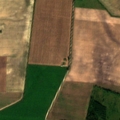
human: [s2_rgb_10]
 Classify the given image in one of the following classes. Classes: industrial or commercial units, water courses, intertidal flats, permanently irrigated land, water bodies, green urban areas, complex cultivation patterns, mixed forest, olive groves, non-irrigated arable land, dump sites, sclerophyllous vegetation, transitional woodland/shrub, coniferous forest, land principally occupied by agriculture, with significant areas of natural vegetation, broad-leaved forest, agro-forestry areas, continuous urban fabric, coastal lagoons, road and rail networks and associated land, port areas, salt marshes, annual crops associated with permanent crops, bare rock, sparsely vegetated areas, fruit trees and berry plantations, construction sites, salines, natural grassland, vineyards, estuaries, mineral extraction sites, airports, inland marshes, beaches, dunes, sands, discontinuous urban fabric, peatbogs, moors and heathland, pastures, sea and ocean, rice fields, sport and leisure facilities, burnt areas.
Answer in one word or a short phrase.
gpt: non-irrigated arable land, broad-leaved forest, transitional woodland/shrub